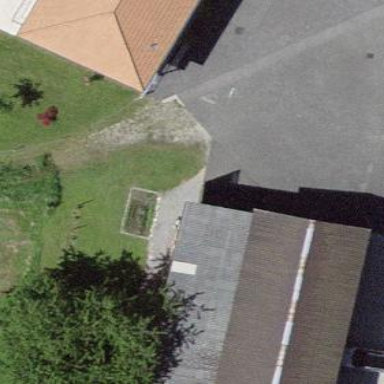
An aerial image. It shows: Shed.